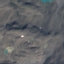
Label: HerbaceousVegetation